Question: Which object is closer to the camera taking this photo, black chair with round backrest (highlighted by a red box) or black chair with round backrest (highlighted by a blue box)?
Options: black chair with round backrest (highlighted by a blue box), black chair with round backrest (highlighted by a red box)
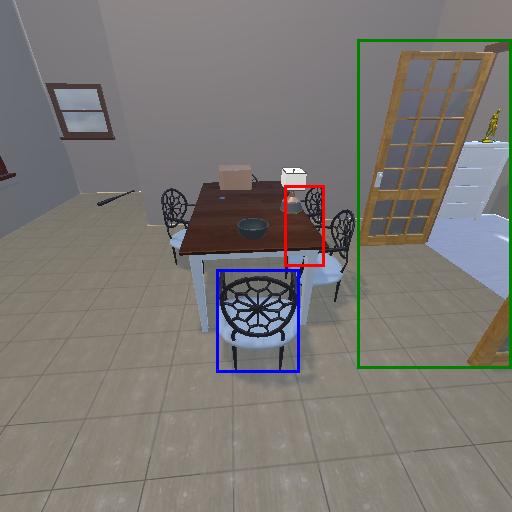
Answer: black chair with round backrest (highlighted by a blue box)